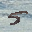
Label: 5